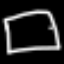
Label: square